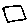
Label: square